Question: Why 'information_schema.columns' always duplicates the result? For instance,
'''
SELECT column_name
FROM information_schema.columns
WHERE table_name = 'root_blocks'
'''
I will get this,
'''
column_name
blc_id
blc_email
cat_id
blc_created
blc_updated
blc_id
blc_email
cat_id
blc_created
blc_updated
'''
The duplicates go unpredictable on other tables when I try to query through phpmyadmin.
How can I make it not to duplicate?
Thanks.

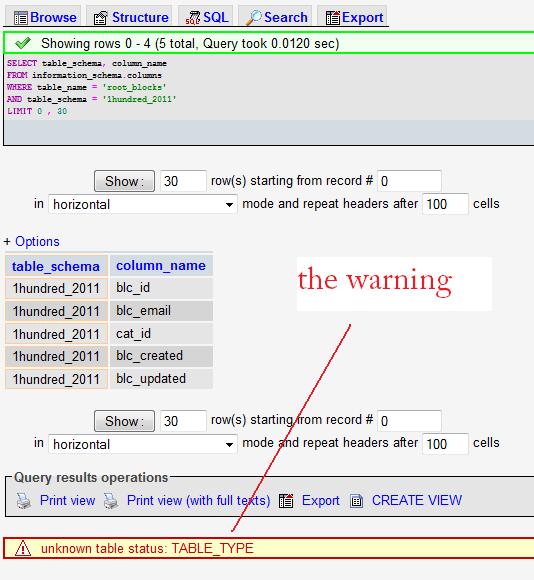
Answer: '''
SELECT column_name
FROM information_schema.columns
WHERE table_name = 'root_blocks'
AND 'table_schema' = 'SCHEMA_NAME'
'''
Please try this.
If you would like to select from all the database and get the unique column names then please try this..
'''
SELECT DISTINCT(column_name)
FROM information_schema.columns
WHERE table_name = 'root_blocks'
'''